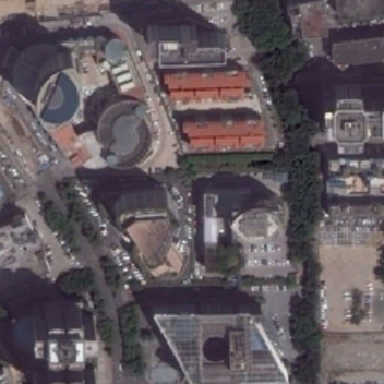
There are trees near the house .